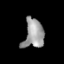
Tissue: lung
Cell type: T cells
Senescence score: 0.2383
Nuclear area (px): 568
Mean DAPI intensity: 154.898